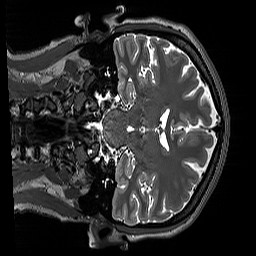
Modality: T2w
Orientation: coronal
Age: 25
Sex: female
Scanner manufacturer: siemens
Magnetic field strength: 3 T
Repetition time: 3.39 s
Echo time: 0.389 s